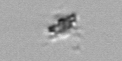
Label: detritus